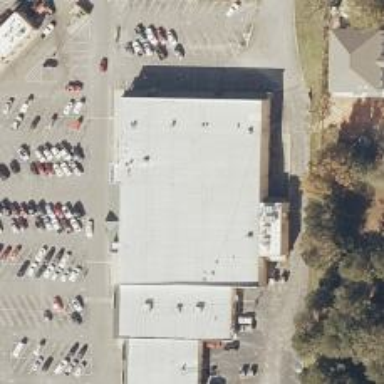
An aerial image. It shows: Supermarket.